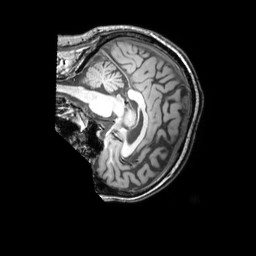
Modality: T1w
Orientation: sagittal
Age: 53
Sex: male
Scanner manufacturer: philips
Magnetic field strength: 3 T
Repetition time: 0.009899 s
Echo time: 0.004605 s